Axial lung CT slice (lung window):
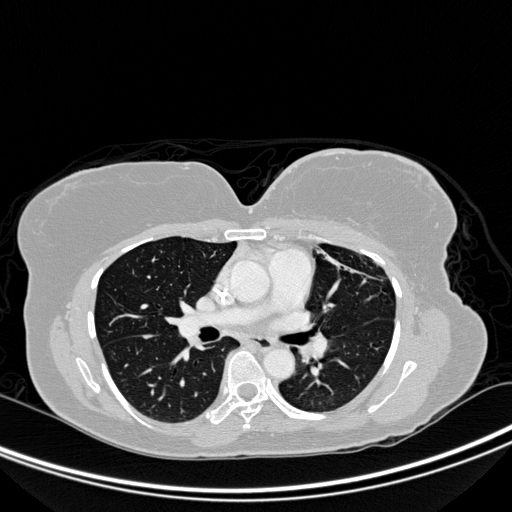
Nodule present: yes
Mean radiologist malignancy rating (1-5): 3